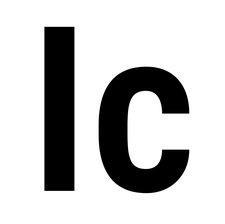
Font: Roboto_Condensed_SemiBold